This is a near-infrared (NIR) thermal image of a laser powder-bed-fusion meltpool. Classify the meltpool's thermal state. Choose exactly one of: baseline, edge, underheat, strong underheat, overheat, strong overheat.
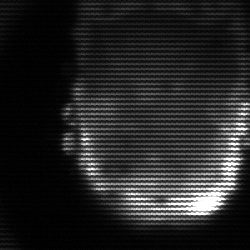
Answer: baseline